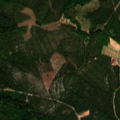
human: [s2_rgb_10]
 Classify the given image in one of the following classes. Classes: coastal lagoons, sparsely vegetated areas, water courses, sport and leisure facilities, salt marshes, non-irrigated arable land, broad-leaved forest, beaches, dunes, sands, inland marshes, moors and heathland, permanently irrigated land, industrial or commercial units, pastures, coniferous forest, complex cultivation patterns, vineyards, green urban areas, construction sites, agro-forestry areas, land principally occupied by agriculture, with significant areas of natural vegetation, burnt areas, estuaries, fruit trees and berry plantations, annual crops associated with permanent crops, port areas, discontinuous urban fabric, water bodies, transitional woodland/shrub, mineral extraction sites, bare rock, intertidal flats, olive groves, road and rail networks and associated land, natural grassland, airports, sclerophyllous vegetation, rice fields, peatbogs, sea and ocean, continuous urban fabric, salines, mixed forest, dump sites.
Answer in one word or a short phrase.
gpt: coniferous forest, mixed forest